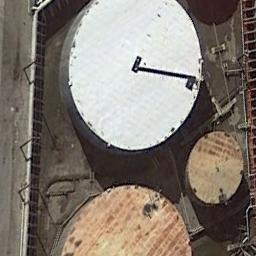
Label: storage_tank